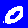
Digit: 0